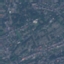
Land use / land cover class: Residential